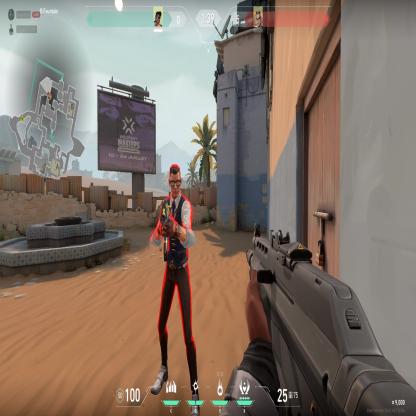
Label: enemy